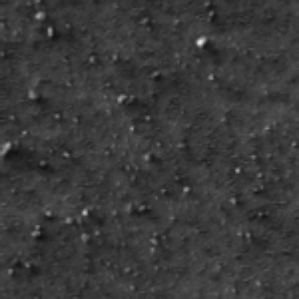
Label: frost